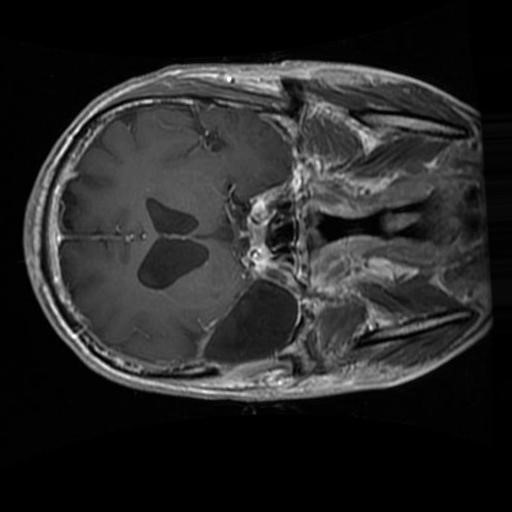
Label: brain_glioma